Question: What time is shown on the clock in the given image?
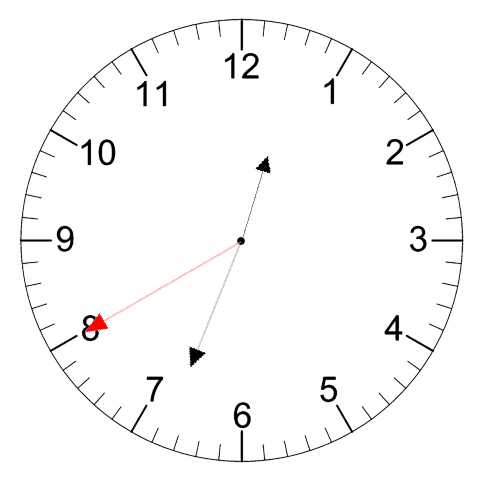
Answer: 12:33:40